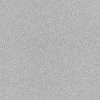
Atmospheric dust classification: dusty